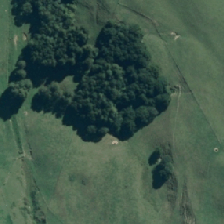
Land cover: indigenous_forest